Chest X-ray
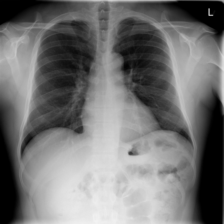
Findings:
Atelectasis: negative
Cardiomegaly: negative
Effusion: negative
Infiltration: positive
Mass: negative
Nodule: negative
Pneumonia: negative
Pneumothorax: negative
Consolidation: negative
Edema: negative
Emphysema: negative
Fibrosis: negative
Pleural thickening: negative
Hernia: negative